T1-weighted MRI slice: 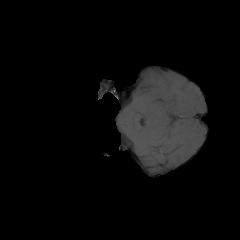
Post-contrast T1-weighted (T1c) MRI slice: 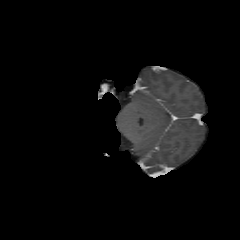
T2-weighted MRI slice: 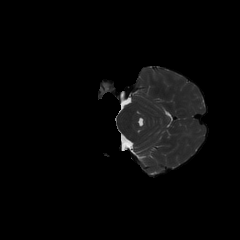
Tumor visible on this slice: no